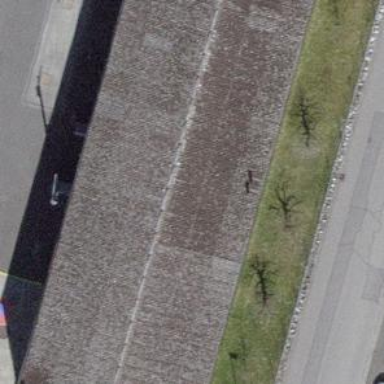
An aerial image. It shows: Garage building.